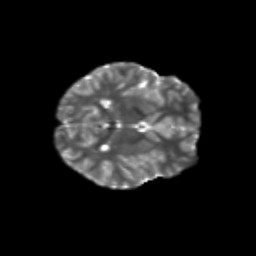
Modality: T2w
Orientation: axial
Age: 9
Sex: female
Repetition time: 9.5 s
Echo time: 0.089 s